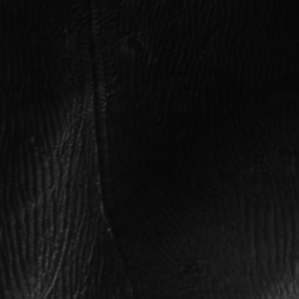
Label: frost